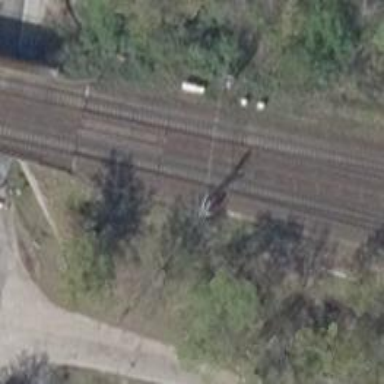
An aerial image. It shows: Railway switch.